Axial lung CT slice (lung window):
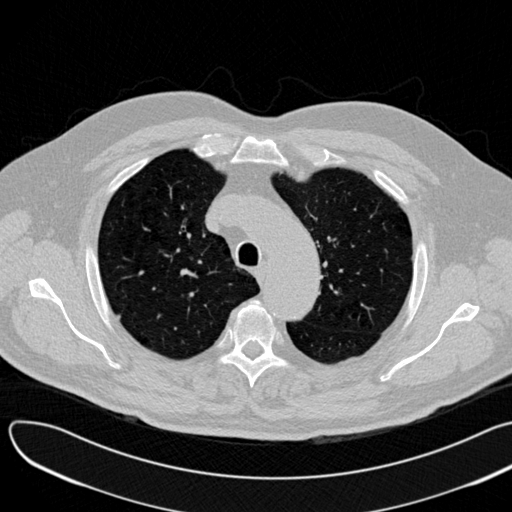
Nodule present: no